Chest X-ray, AP view. Patient: 64 years old, sex M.
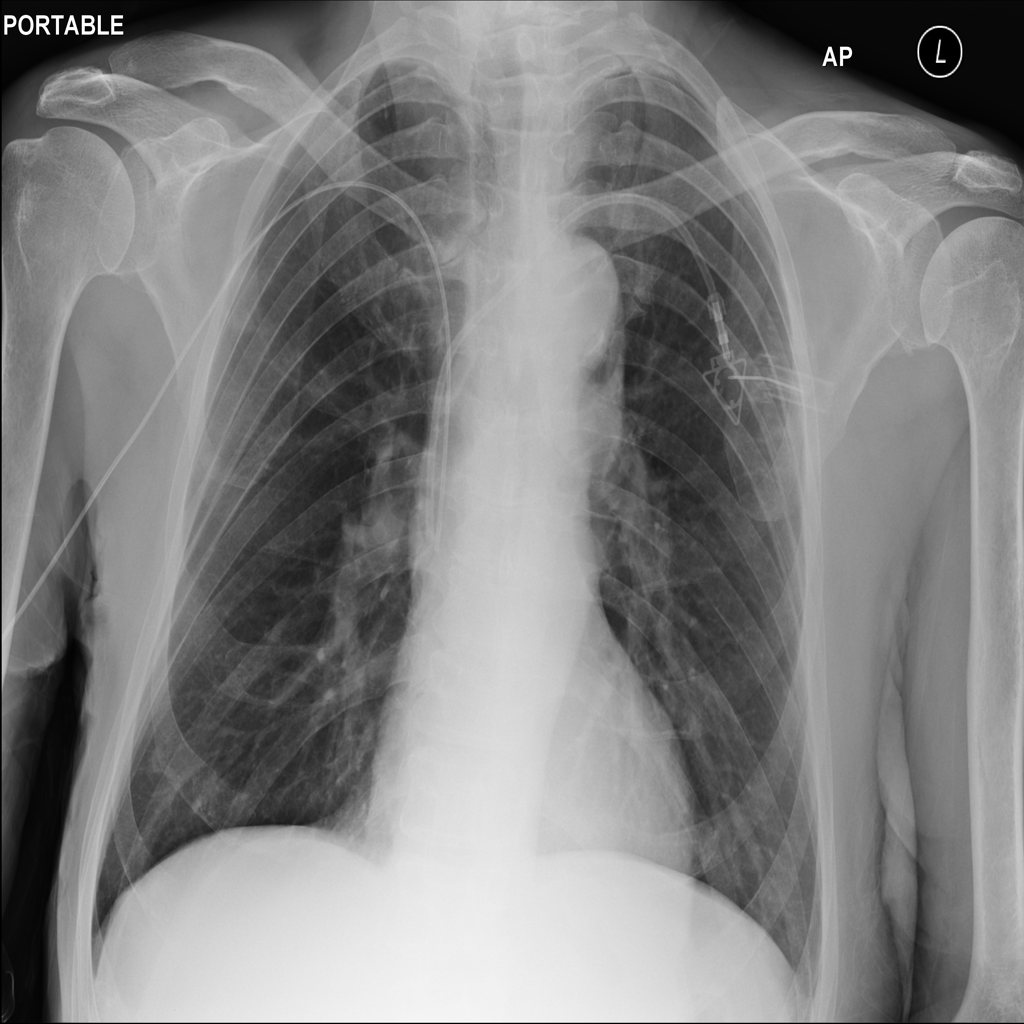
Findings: No Finding